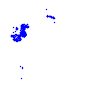
Particle: electron